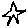
Label: star